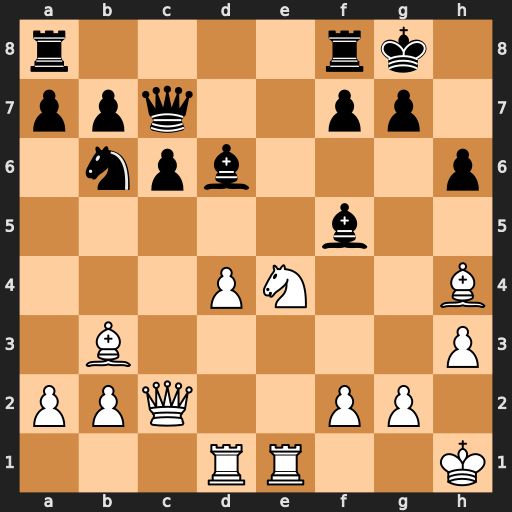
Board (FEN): r4rk1/ppq2pp1/1npb3p/5b2/3PN2B/1B5P/PPQ2PP1/3RR2K
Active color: w
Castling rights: -
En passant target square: -
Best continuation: Nf6+ Kh8 Qxf5